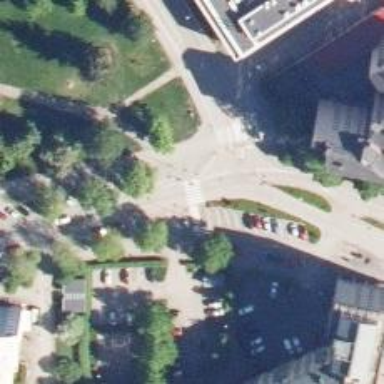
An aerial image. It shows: Uncontrolled crossing on the road.